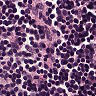
Metastatic tissue present: no